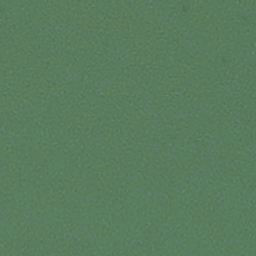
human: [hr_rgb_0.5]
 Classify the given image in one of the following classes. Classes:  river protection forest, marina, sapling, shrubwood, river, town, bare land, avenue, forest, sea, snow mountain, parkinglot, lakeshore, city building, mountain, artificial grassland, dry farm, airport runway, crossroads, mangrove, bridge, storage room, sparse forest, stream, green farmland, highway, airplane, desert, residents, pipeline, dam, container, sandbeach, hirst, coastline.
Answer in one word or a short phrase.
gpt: sea